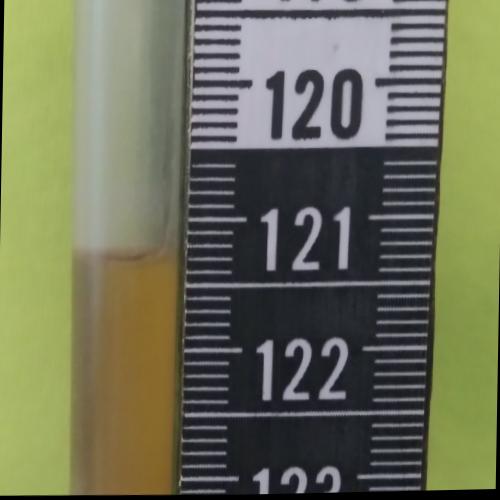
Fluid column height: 121.3 cm